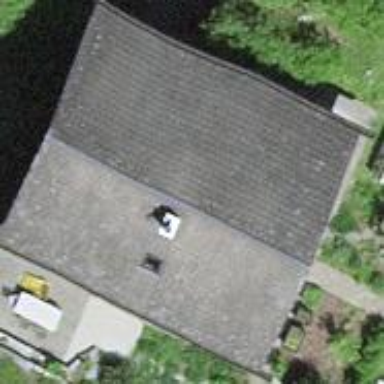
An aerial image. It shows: Detached building.